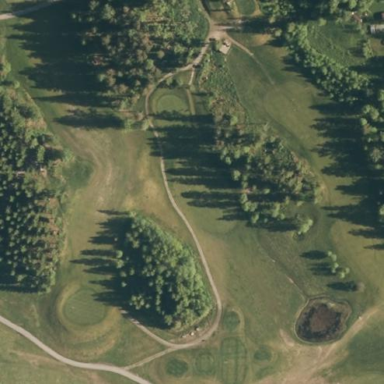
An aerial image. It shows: Rough grassy area used for golf.